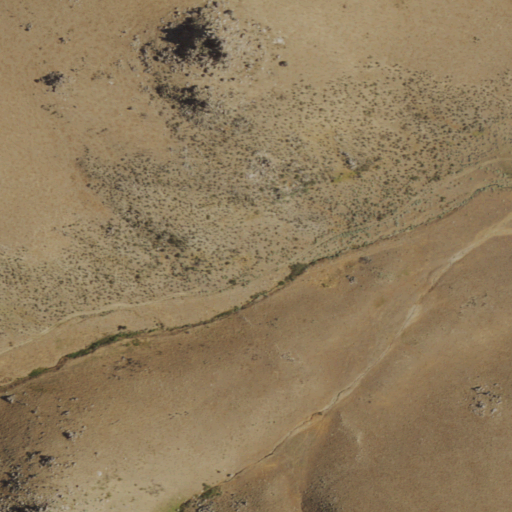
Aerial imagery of valley in Nevada named Deer Canyon containing grassland and shrub